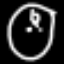
Label: clock